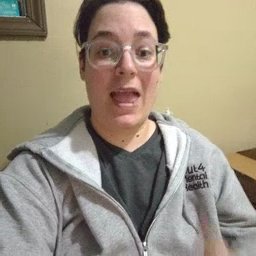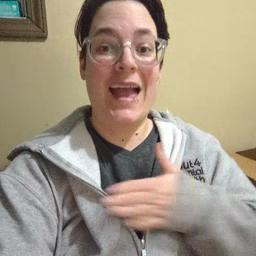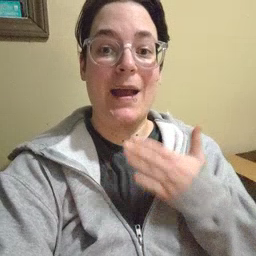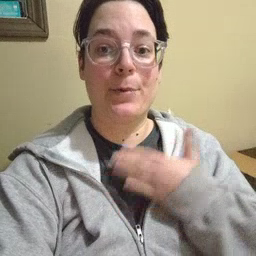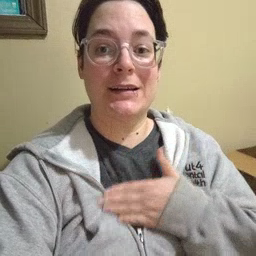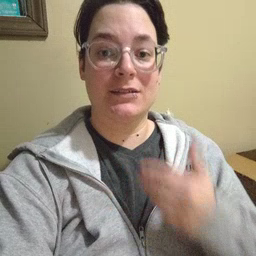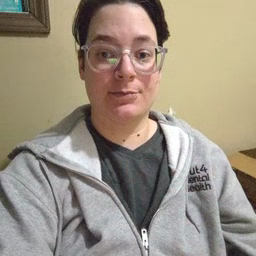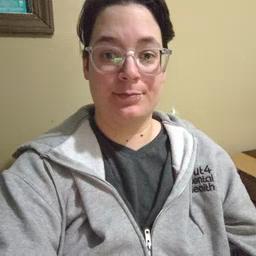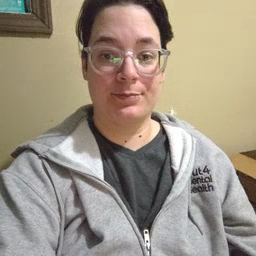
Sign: happy